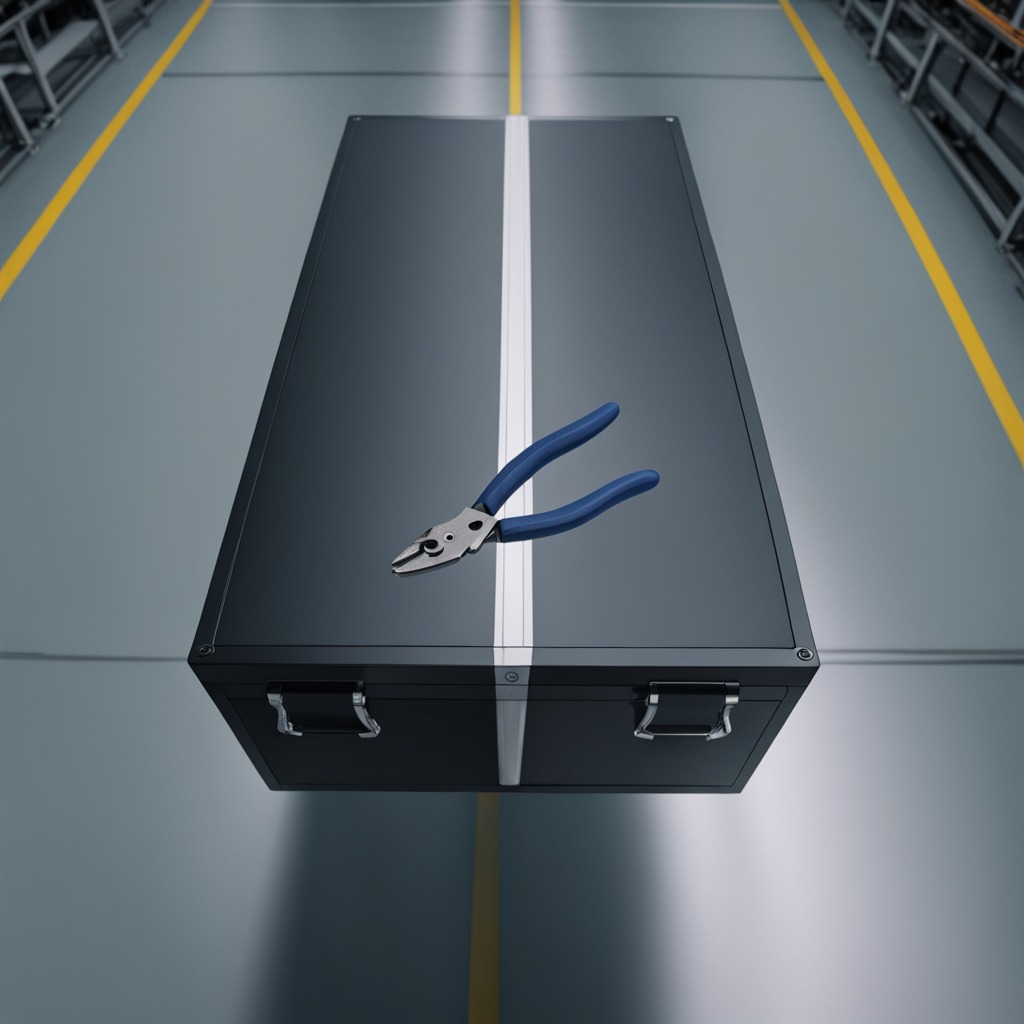
A plier is lying on the toolbox surface in an airplane hangar workshop 8K.